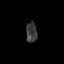
Tissue: lung
Cell type: Epithelial cells
Senescence score: 0.1825
Nuclear area (px): 223
Mean DAPI intensity: 58.865